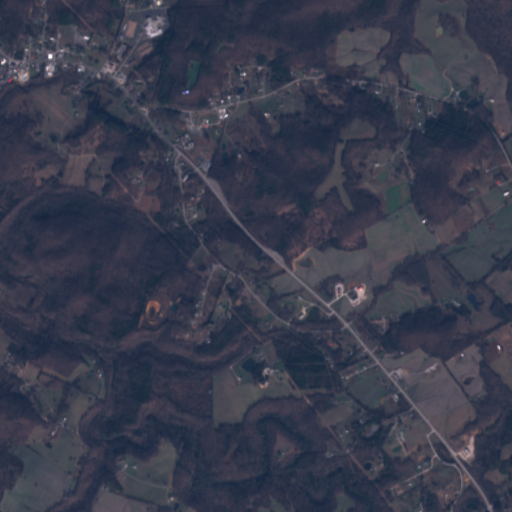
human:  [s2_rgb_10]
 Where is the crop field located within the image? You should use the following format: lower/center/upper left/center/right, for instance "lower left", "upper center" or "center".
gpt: The crop field is located in the lower right of the image.
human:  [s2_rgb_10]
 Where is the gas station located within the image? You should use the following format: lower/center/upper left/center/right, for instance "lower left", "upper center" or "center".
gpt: The gas station is located in the upper left of the image.
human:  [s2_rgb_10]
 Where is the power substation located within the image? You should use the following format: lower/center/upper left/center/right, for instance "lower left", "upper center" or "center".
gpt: The power substation is located in the lower right of the image.
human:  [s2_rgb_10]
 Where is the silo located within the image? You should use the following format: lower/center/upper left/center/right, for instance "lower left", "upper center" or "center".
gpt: The silo is located in the upper left of the image.
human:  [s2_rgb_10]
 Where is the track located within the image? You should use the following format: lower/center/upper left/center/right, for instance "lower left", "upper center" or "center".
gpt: The track is located in the upper left of the image.
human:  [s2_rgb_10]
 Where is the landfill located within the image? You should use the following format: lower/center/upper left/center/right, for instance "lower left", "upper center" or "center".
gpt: There is no landfill in the image.